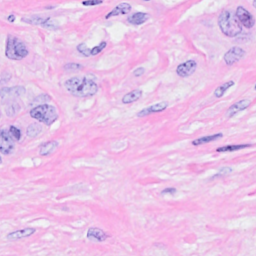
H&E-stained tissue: Breast